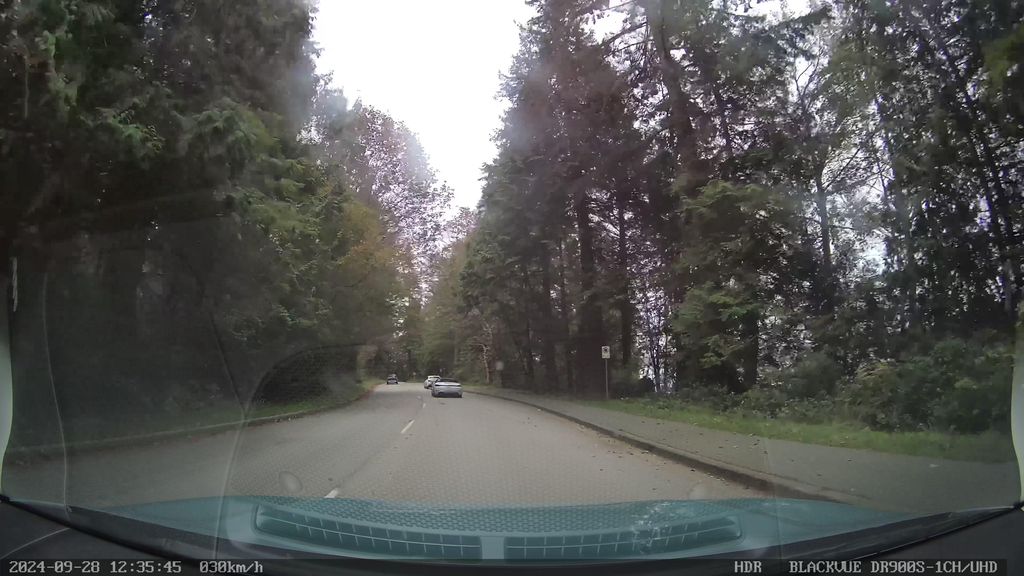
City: vancouver